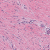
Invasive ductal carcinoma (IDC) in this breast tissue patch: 0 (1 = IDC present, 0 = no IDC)